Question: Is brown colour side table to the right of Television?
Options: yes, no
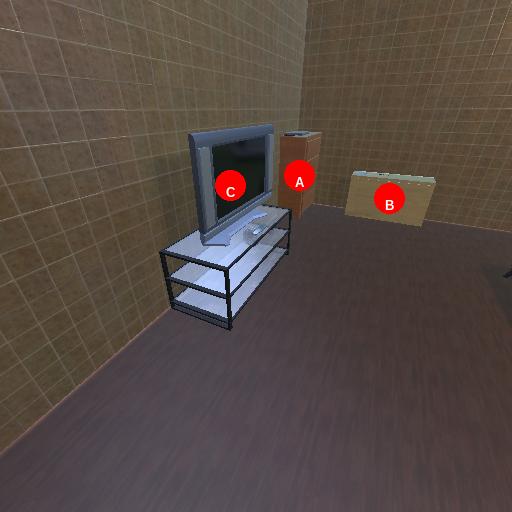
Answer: yes